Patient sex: M
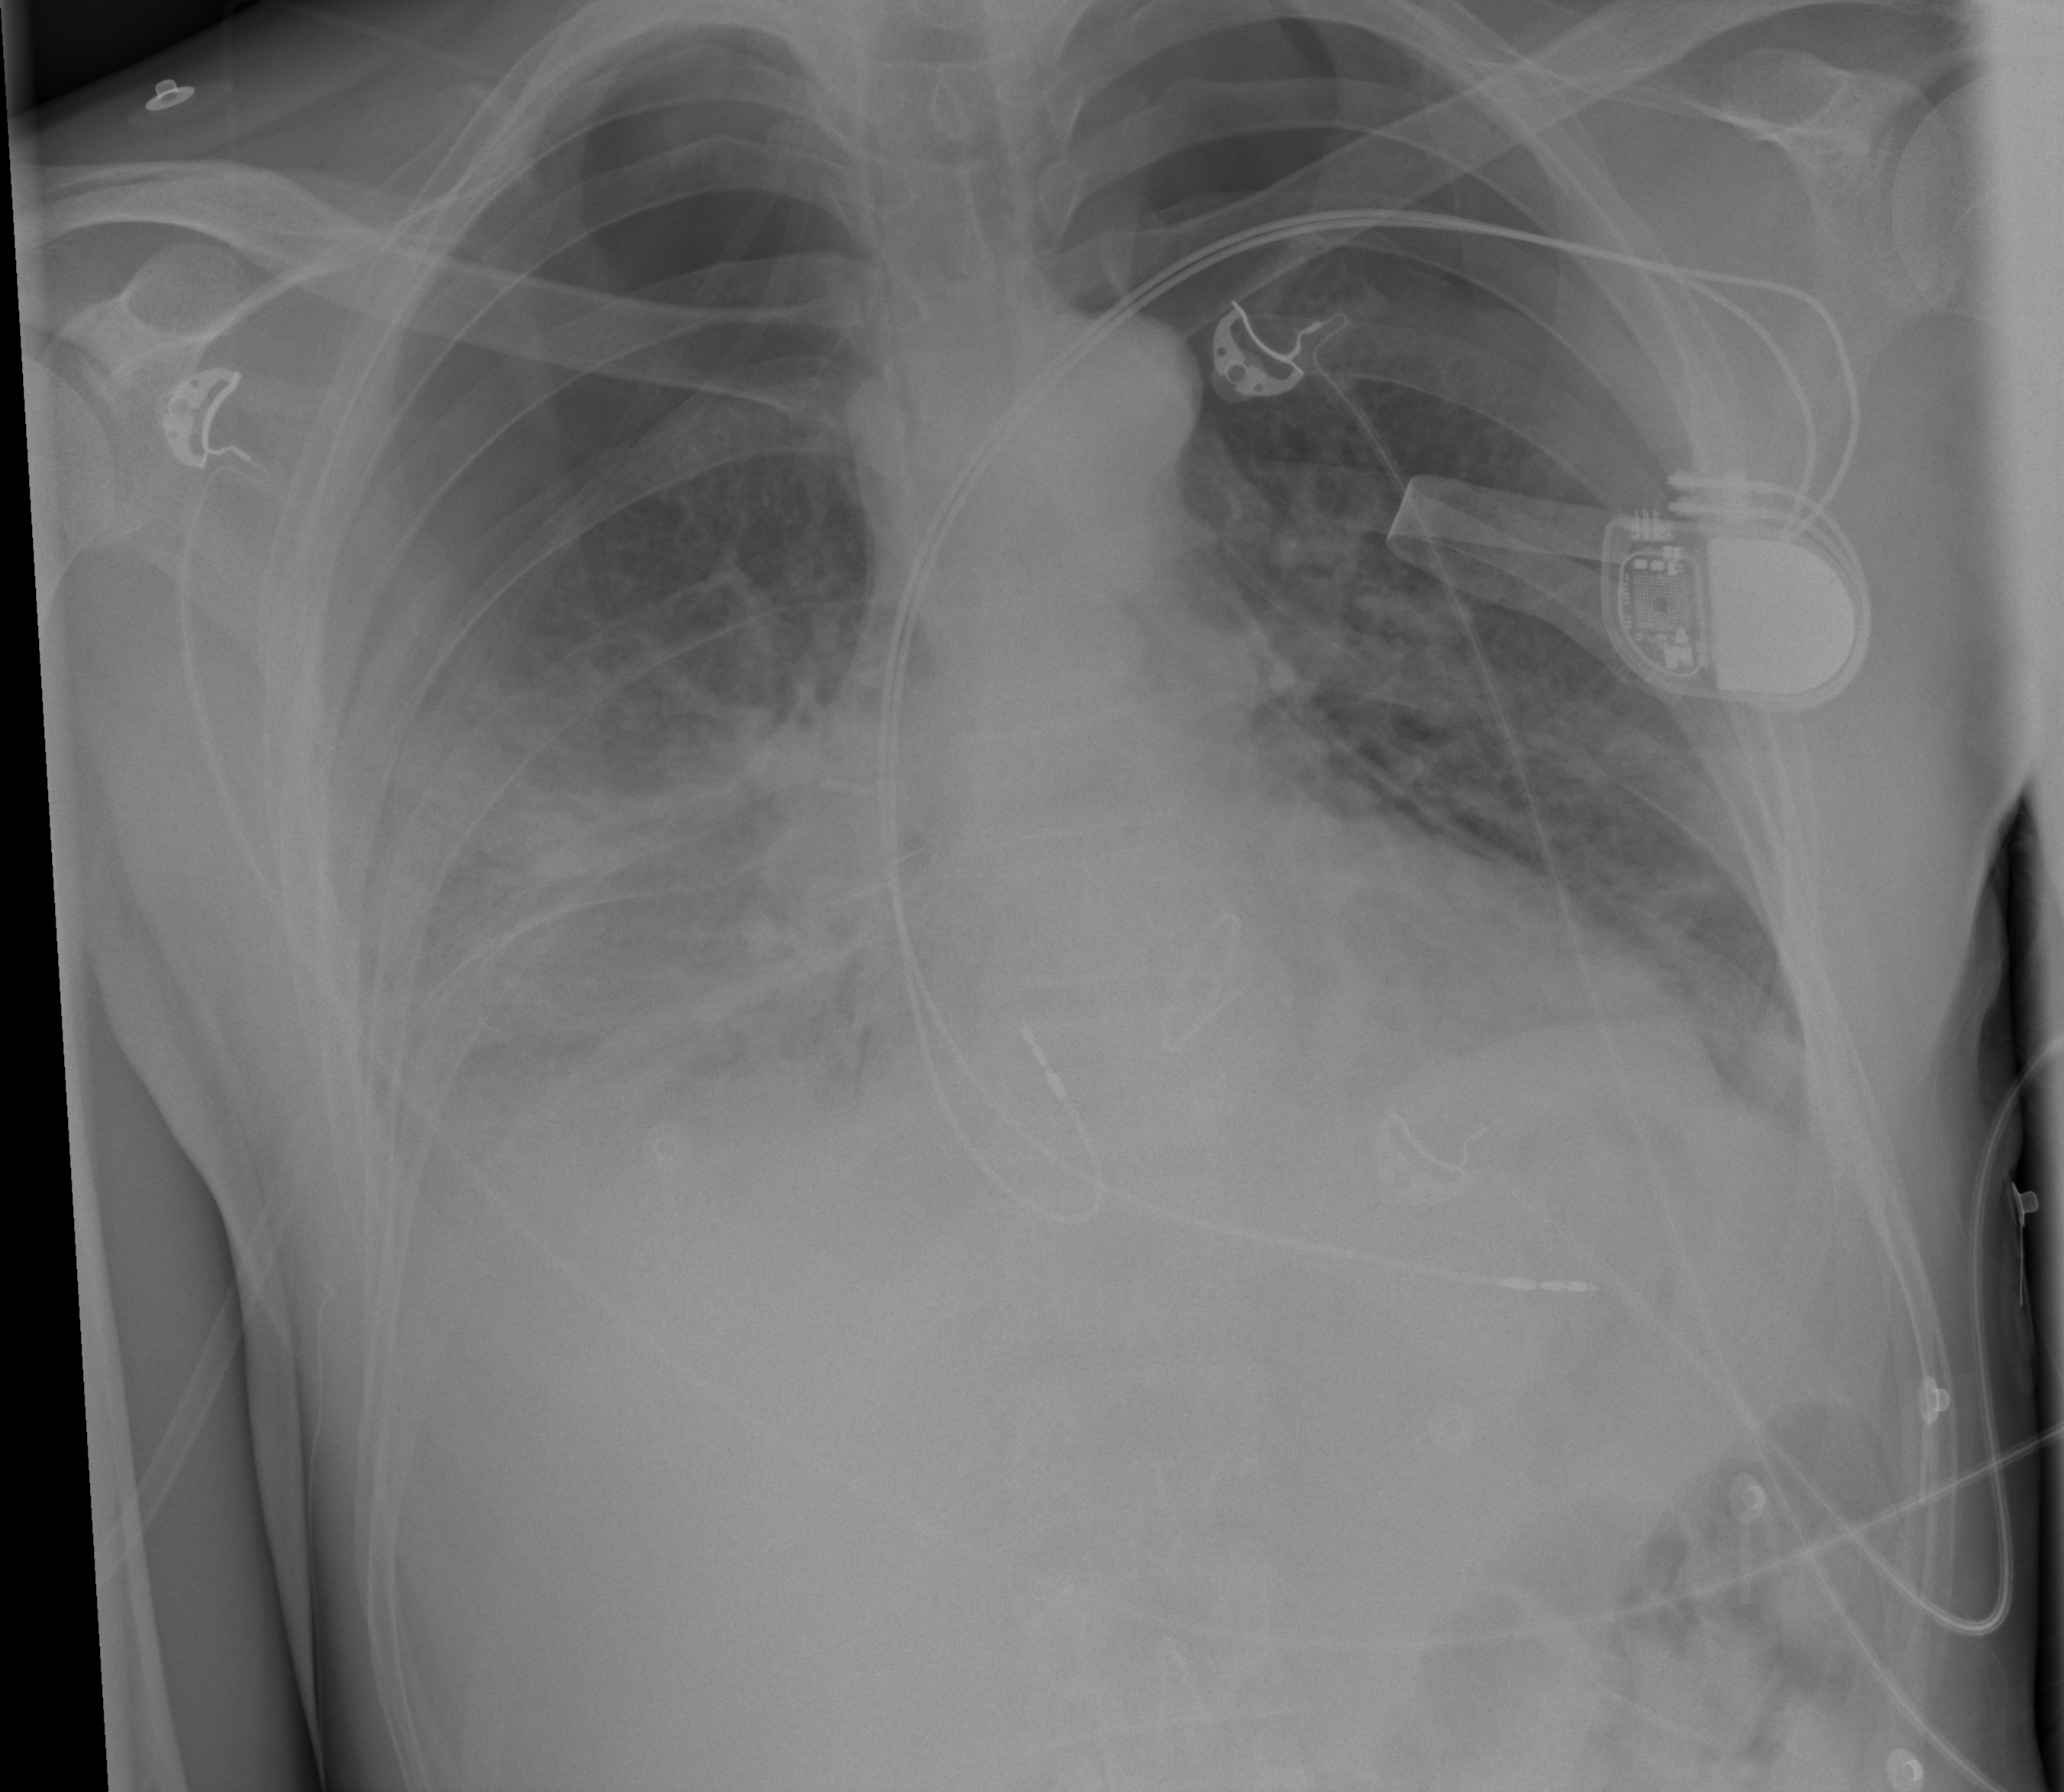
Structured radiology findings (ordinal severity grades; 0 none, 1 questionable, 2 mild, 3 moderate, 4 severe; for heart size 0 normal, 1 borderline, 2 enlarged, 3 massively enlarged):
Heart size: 0
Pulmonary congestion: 2
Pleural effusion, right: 3
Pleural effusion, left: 2
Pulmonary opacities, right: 3
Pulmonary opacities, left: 2
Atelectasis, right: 3
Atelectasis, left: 2